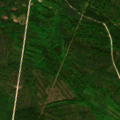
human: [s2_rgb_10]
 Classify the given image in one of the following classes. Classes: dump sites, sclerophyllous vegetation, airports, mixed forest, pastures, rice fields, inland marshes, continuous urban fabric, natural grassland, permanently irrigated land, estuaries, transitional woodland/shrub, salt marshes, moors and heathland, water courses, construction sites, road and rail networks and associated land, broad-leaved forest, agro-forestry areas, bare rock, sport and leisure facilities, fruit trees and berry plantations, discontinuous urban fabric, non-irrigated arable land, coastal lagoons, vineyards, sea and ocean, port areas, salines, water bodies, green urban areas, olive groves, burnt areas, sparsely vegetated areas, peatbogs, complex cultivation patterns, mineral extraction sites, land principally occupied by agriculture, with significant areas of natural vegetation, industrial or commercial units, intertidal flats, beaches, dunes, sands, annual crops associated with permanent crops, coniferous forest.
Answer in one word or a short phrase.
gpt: coniferous forest, mixed forest, transitional woodland/shrub